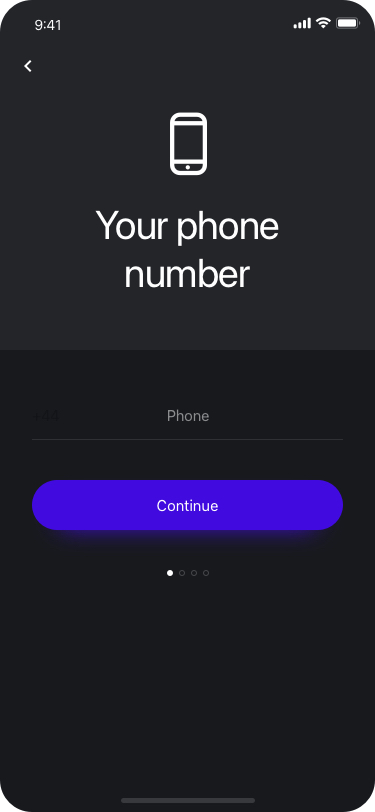
Text in this UI design:
Your phone number
Phone number
+44
Continue